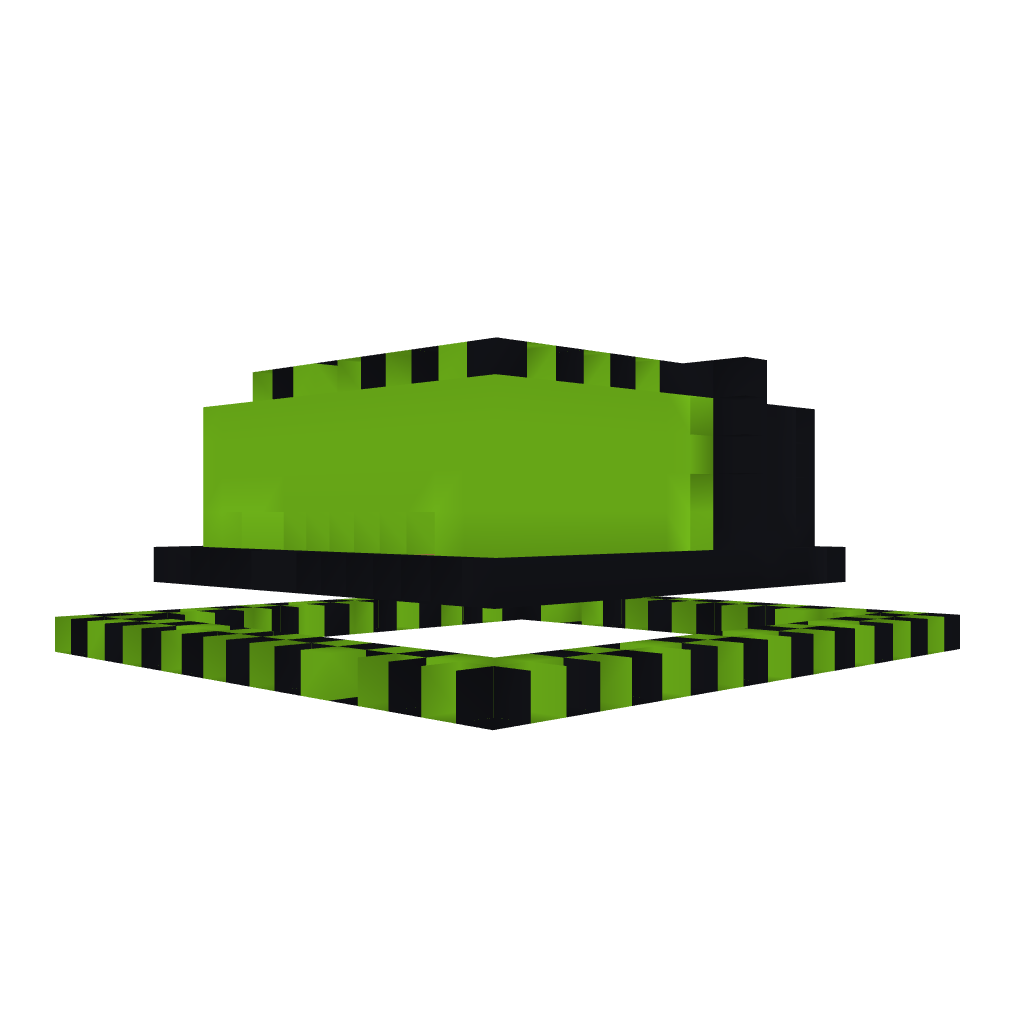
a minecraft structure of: Studio 001